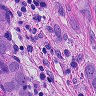
Metastatic tissue present: yes